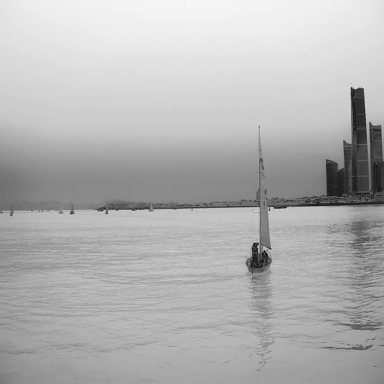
There are eight objects shown in the infrared image, including two bulk_carriers, five sailboats, and a container_ship.